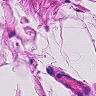
Metastatic tissue present: no